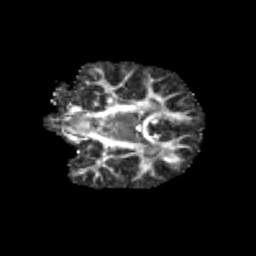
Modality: FA
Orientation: coronal
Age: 9
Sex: male
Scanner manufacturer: siemens
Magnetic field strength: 3 T
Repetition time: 3.8 s
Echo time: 0.07 s